Interaction volume radius: 5 \u00c5
Interaction volume height: 30 \u00c5
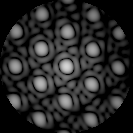
Disorder parameter: 0.0767